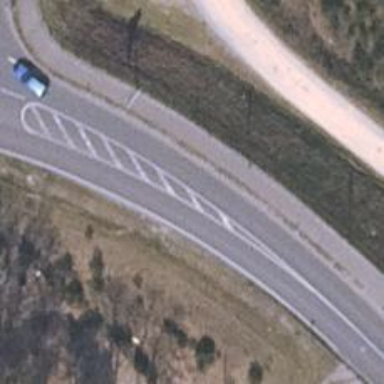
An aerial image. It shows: Primary road with asphalt surface and left sidewalk. There is cycle track on the left side as well.